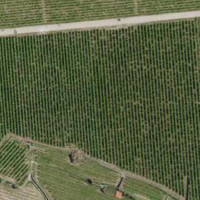
EUNIS habitat code: 40
Species observed at this site:
Erigeron karvinskianus